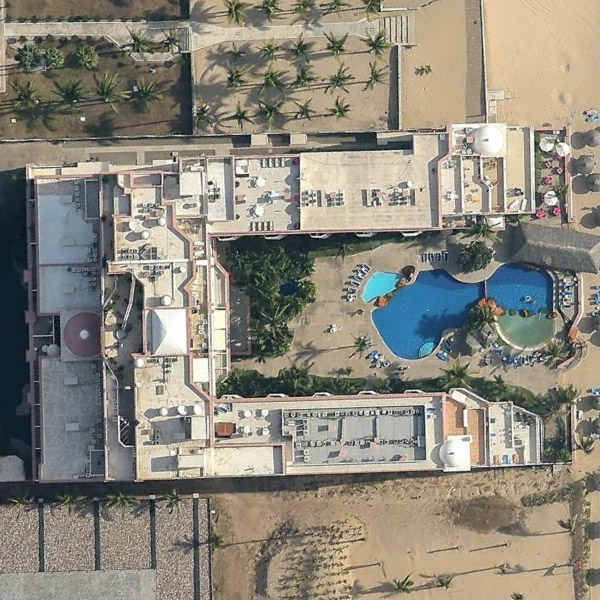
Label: Resort